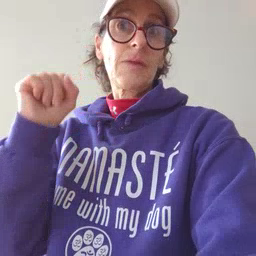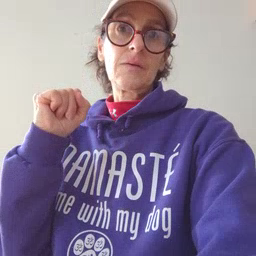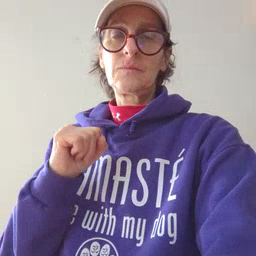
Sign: loud